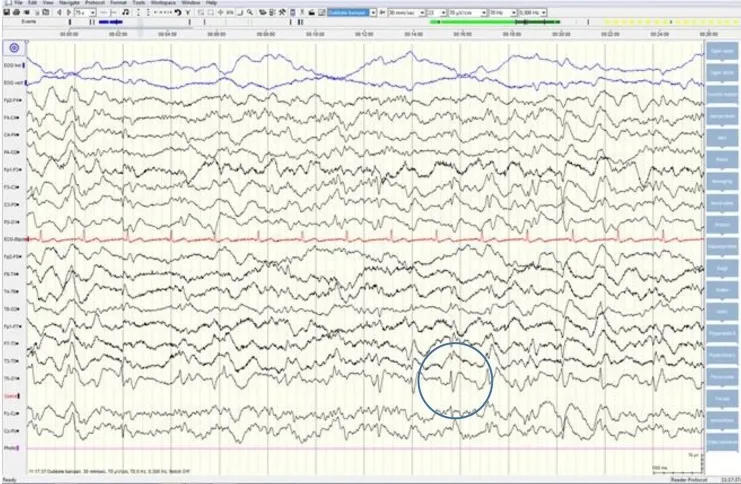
EEG showing periodic sharp-wave complexes over the left parieto-occipital region, suggestive of CJD.
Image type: electrography (eeg)